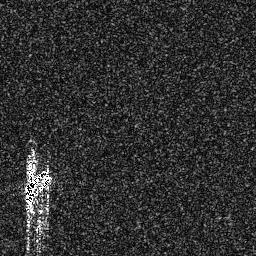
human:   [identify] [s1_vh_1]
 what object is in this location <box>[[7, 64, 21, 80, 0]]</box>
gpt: <ref>1 medium ship at the bottom left</ref>